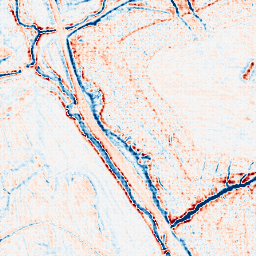
Category: edge_preserving
Decomposition family: anisotropic_diffusion
Decomposition parameters: iterations: 20
kappa: 50
gamma: 0.1
Upsampling method: sinc_hamming
Upsampling parameters: scale: 4
kernel_size: 4
Upsampling scale: 4